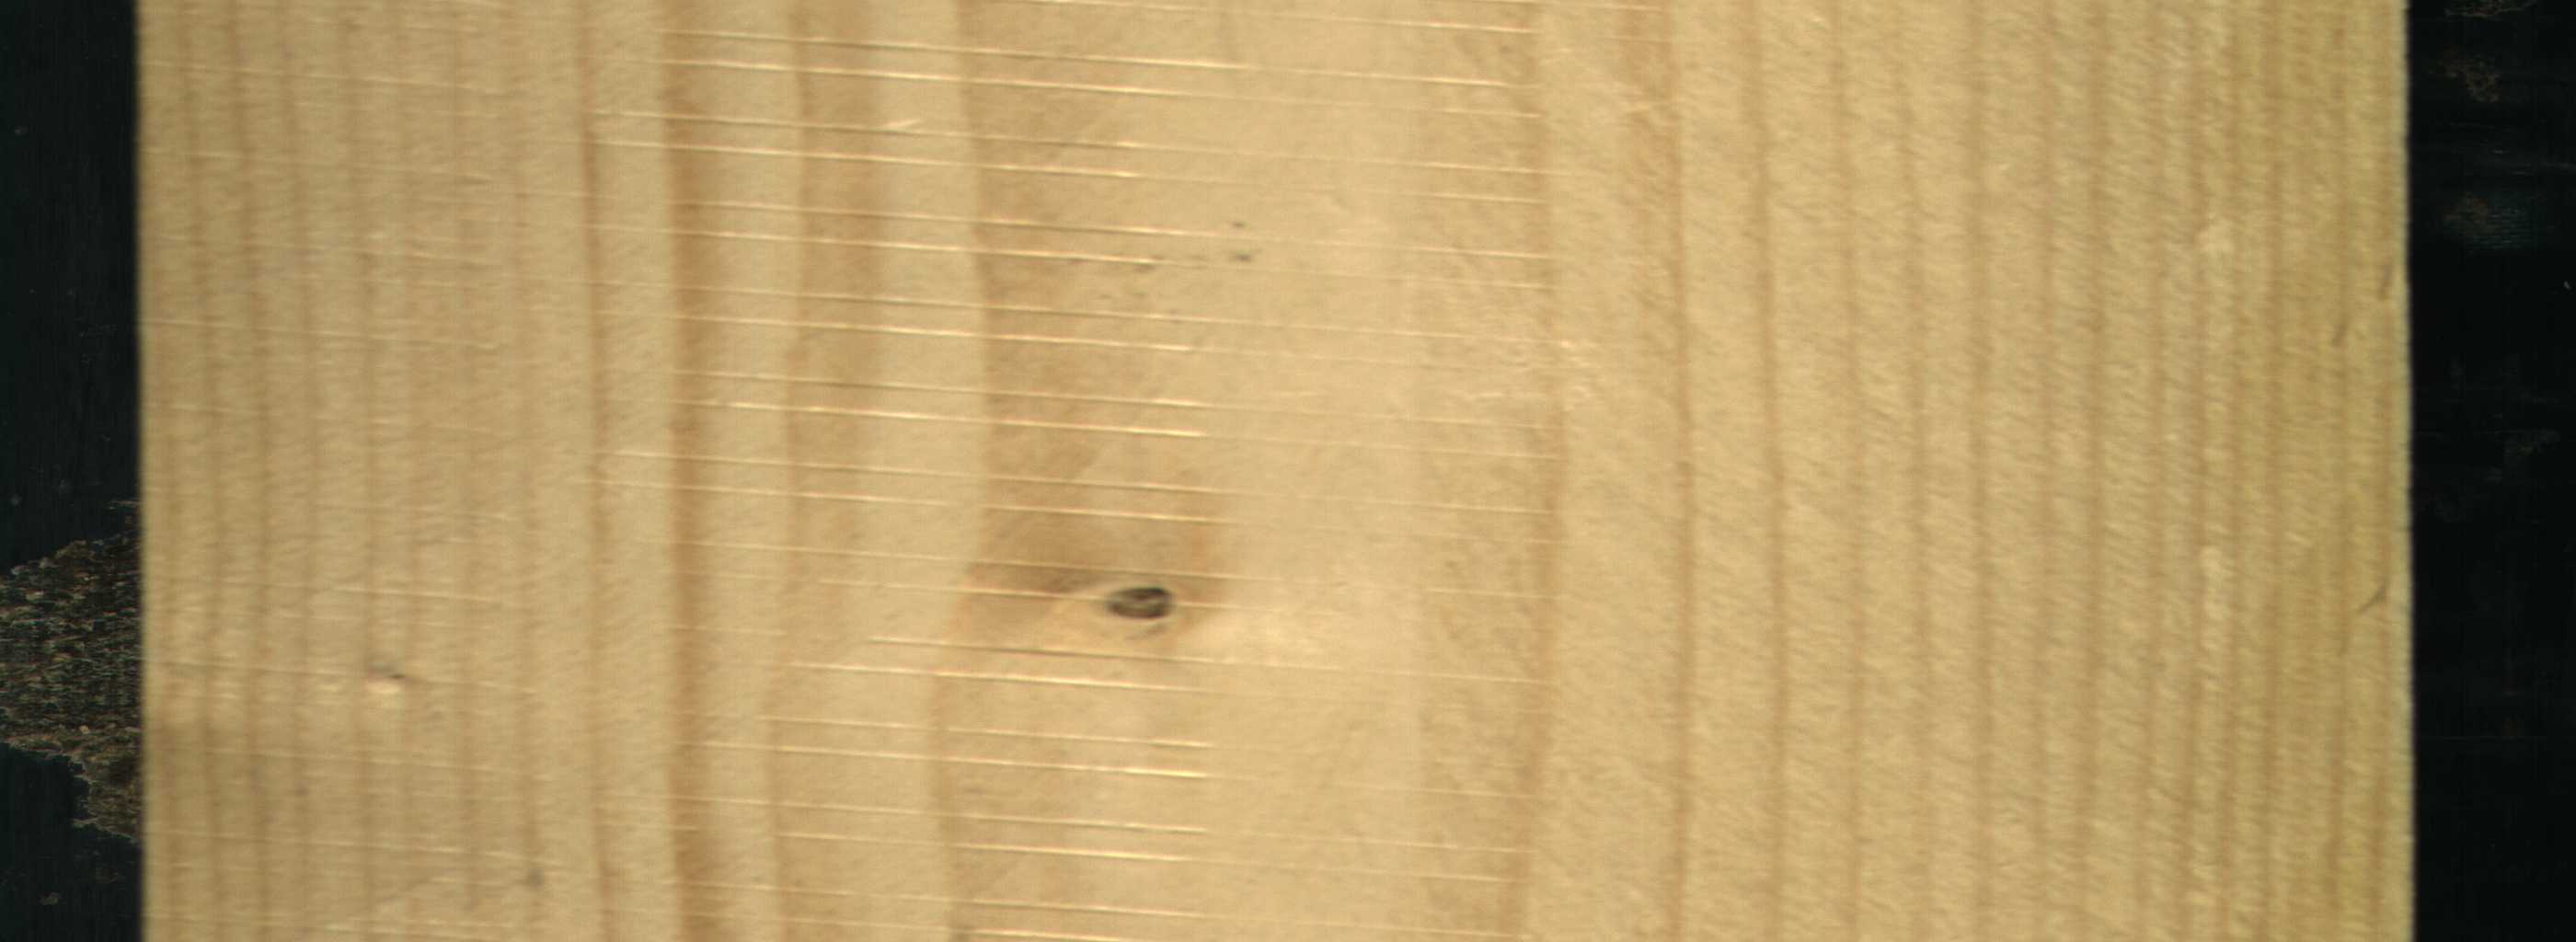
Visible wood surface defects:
Live_Knot